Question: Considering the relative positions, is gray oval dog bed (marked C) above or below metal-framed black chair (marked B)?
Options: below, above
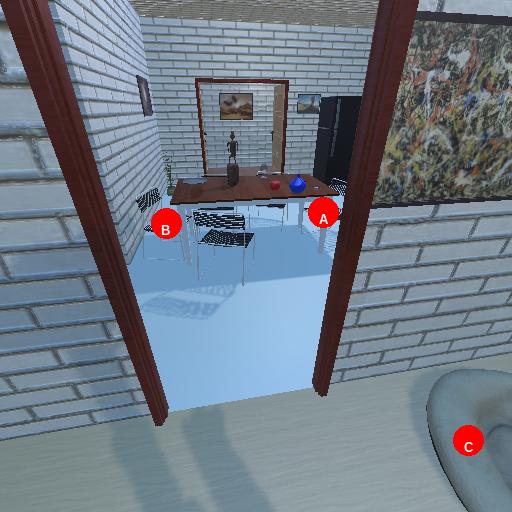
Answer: below